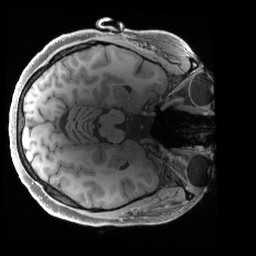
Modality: T1w
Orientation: axial
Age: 35
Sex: female
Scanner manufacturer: siemens
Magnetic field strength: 3 T
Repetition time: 2.4 s
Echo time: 0.00241 s